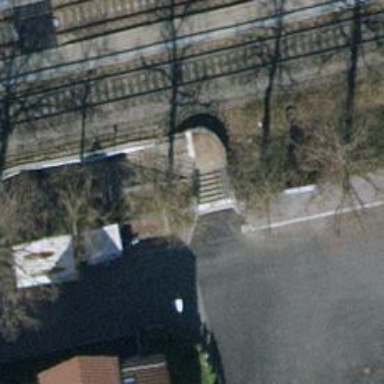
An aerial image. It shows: Steps with paving stones. There is ramp available as well.